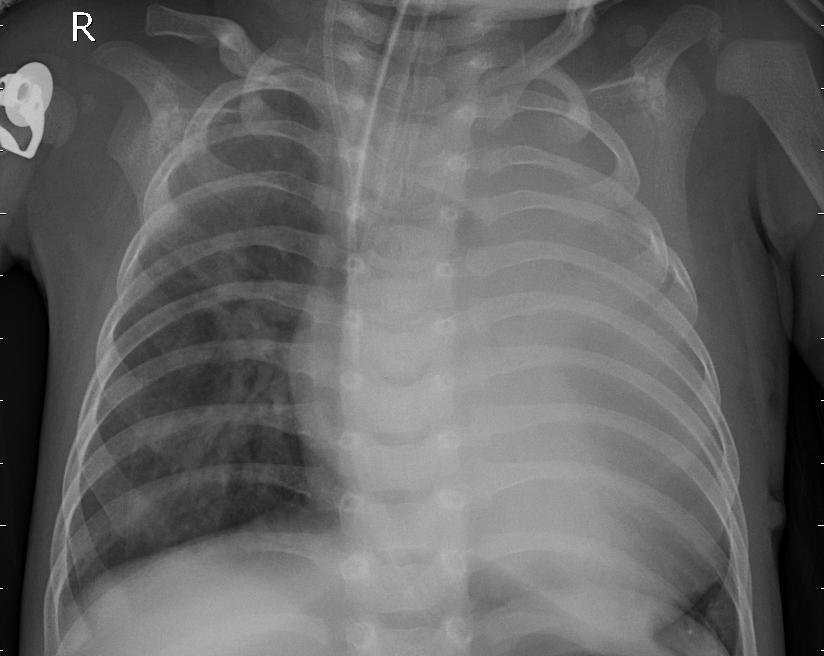
Diagnosis: PNEUMONIA